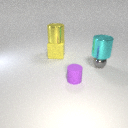
small purple rubber cylinder to the left of small gray metal sphere